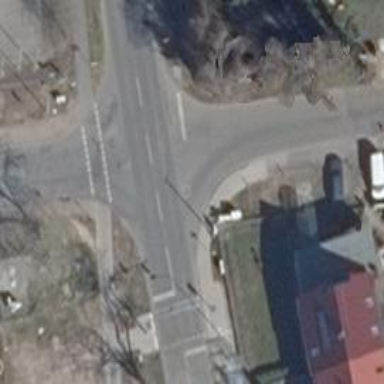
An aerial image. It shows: Footway.